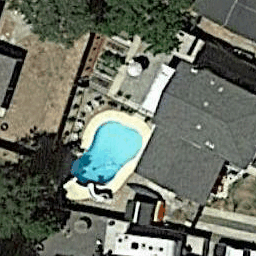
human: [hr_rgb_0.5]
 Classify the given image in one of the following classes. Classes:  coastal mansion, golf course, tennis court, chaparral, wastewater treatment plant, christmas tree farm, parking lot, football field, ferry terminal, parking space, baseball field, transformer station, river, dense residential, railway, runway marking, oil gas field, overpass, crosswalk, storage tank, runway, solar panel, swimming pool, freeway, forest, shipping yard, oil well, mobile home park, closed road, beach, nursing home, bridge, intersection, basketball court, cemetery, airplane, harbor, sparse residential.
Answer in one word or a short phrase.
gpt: swimming pool